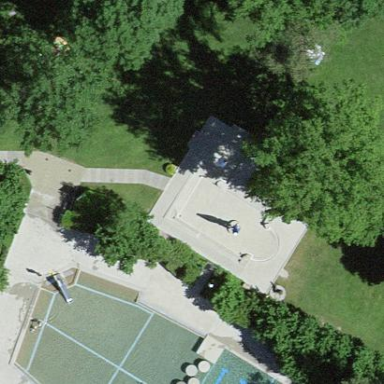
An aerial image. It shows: Swimming pool located in leisure land.